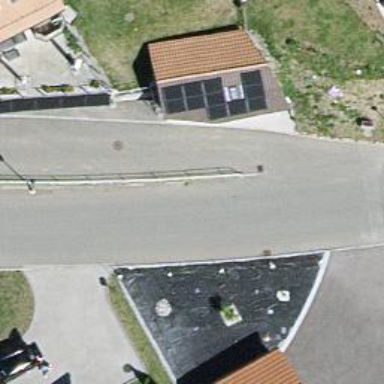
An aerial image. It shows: Smooth asphalt road in residential area.